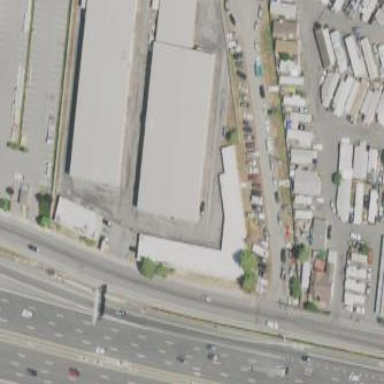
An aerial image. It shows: Building housing Public Storage rental shop.